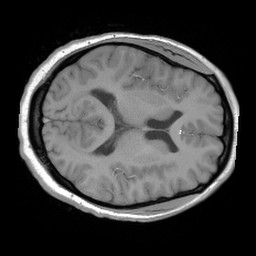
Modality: FLASH
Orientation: axial
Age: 20
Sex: female
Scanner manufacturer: siemens
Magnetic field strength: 3 T
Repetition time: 0.245 s
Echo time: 0.0026 s